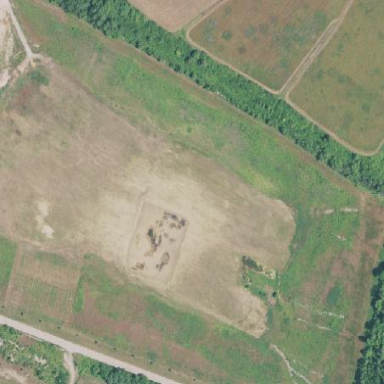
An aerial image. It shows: Brownfield site.